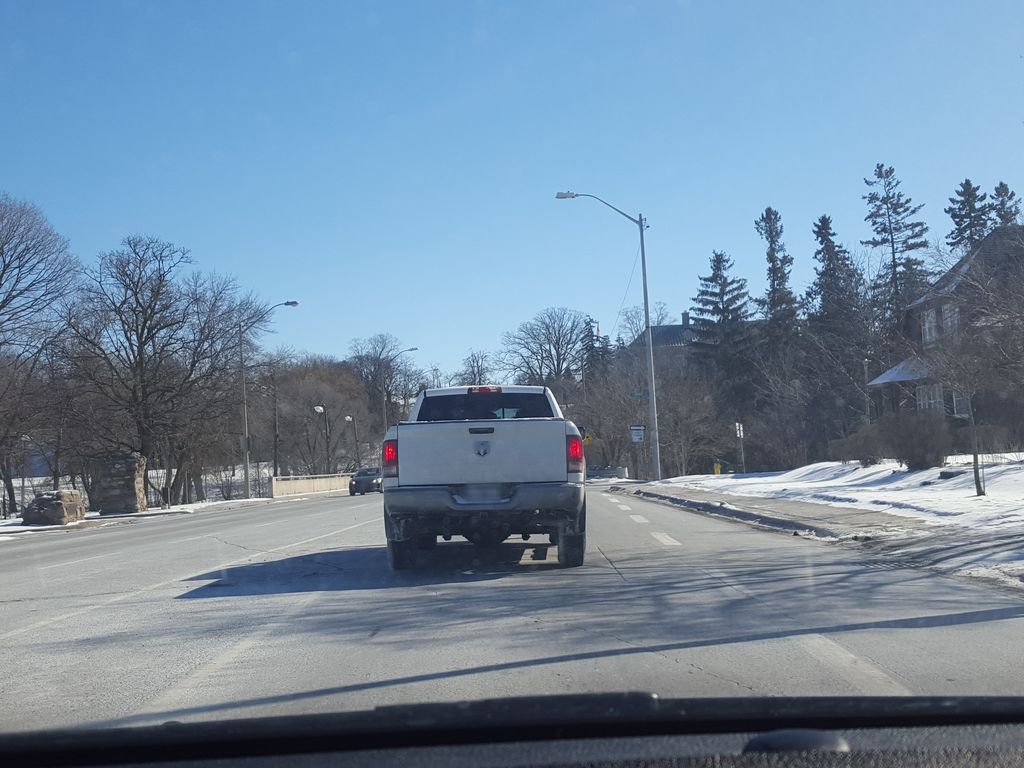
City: kitchener-waterloo